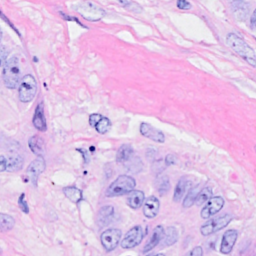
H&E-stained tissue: Breast